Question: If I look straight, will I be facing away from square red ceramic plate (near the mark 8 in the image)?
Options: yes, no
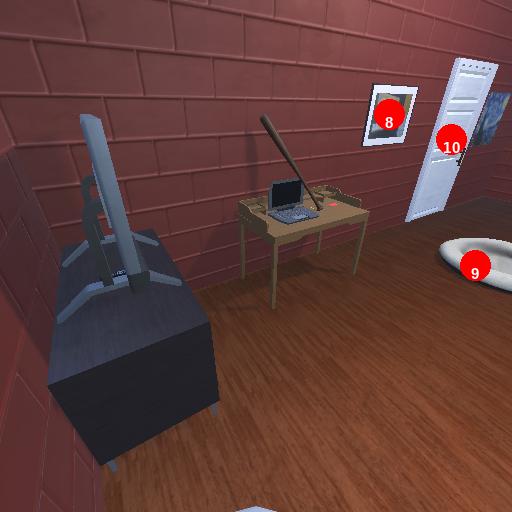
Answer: yes